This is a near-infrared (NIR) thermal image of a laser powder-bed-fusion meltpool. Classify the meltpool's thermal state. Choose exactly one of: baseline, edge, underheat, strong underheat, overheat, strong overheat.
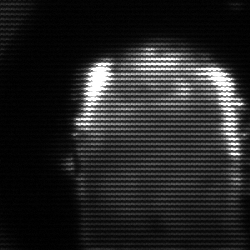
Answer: baseline